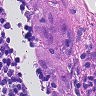
Metastatic tissue present: yes